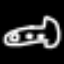
Label: airplane